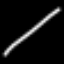
Label: line